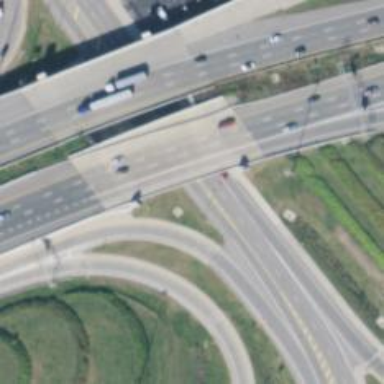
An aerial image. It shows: Motorway junction.